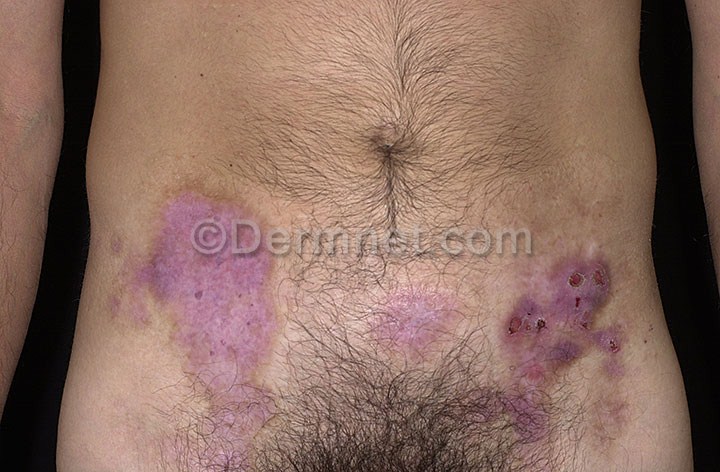
Disease: Bullous Disease Photos